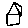
Label: house